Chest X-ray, PA view. Patient: 51 years old, sex M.
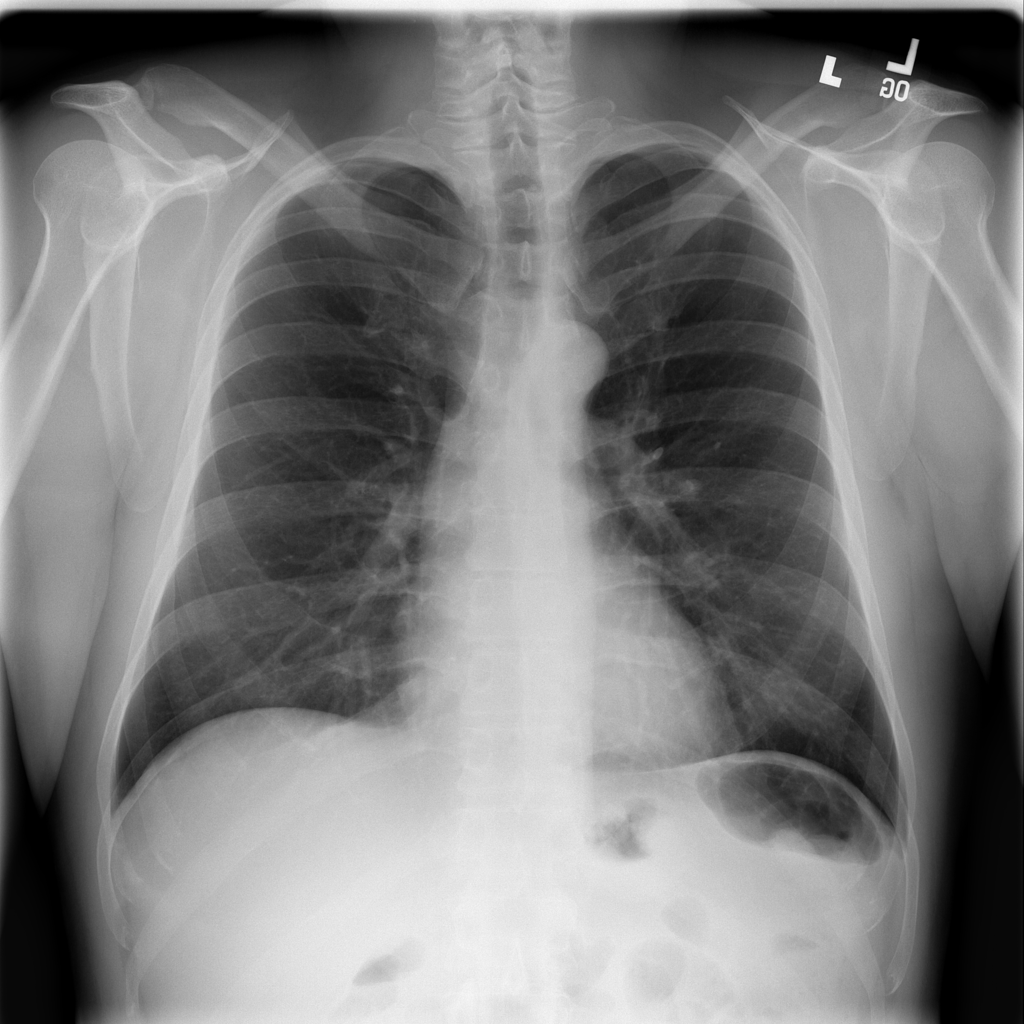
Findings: No Finding